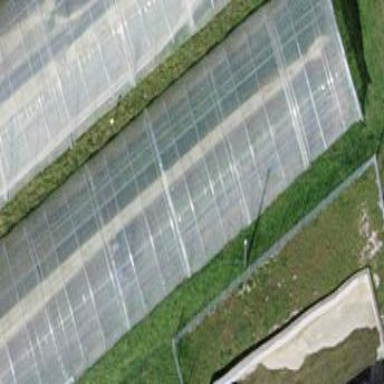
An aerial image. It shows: Greenhouse.